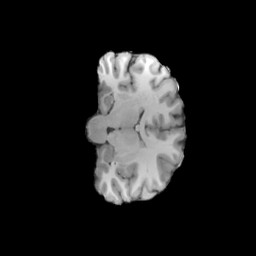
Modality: T1w
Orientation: coronal